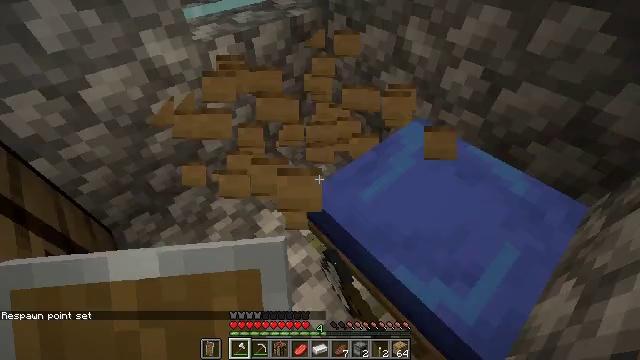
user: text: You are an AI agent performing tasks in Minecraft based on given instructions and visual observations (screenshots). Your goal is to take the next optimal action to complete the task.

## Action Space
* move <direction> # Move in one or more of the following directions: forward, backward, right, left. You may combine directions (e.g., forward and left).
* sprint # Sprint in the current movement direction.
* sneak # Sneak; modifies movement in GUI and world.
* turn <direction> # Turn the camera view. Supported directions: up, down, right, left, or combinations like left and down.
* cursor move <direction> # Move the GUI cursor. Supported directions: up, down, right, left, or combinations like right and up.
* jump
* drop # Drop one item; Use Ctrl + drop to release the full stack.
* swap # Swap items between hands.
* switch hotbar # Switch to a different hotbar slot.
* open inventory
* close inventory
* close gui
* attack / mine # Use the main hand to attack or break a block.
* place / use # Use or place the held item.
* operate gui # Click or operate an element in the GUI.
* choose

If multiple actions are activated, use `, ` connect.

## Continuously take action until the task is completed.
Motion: motion action
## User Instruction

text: Break the blue bed to move it.
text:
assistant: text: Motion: attack / mine